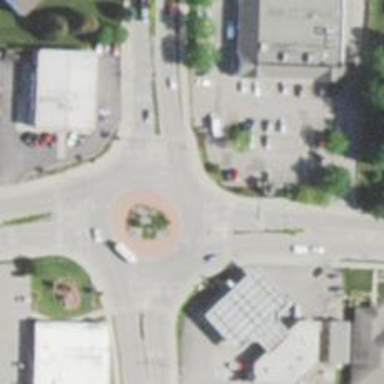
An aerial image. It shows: Roundabout at primary highway.